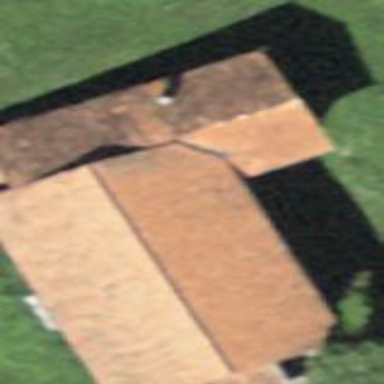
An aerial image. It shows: Simple and straightforward house.